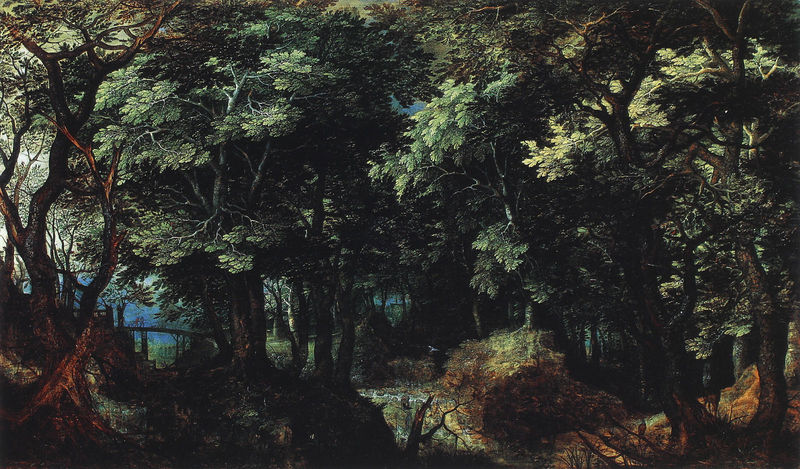
Titel: Waldlandschaft
Künstler: David Vinckboons
Institution: Wien, Museum Schottenstift
Schlagwörter: baum, blau, blätter, dunkel, gemälde, himmel, laub, schatten, vogel, wasser, wolken, bäume, grün, äste, braun, dunkelbraun, hell, licht, nacht, tiere, weg, bild, öl, ast, bach, baumstamm, natur, stamm, zweige, brücke, boden, wald, düster, angst, stämme, frühling, foto, lichtung, groß, laubbaum, geäst, laubwald, dickicht, blattwerk, dicht, wildnis, unheimlich, forst, süster, swald, evogel